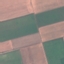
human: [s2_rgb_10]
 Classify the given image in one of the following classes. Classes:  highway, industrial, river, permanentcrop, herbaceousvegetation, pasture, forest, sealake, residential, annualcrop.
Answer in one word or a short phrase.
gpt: AnnualCrop